Question: Our teacher gave us the pseudocode for Merge Sort as below

I want to implement it in Java. My code is below:
'''
public class MergeSorter {
/**
* @param anArray
*/
public MergeSorter(int[] anArray,int low, int high)
{
a = anArray;
p = low;
r = high;
}
public void sort()
{
if(p < r)
{
q = (p + r)/2;
MergeSorter pqSorter = new MergeSorter(a, p, q);
MergeSorter qrSorter = new MergeSorter(a, q + 1, r);
pqSorter.sort();
qrSorter.sort();
merge(p, q, r);
}
}
private void merge(int low, int mid, int high)
{
p = low;
q = mid;
r = high;
int i;
int j;
int n1 = (q - p) + 1;
int n2 = (r - q);
int[] L = new int[n1+1];
for (i = 0; i < n1; i++)
{
L[i] = a[(p + i)];
}
int[] R = new int[n2+1];
for (j = 0; j < n2; j++)
{
R[j] = a[q + j];
}
L[n1] = Integer.MAX_VALUE;
R[n2] = Integer.MAX_VALUE;
i = 0;
j = 0;
for (int k = p; k < r; k++)
{
count = count + 1;
if(L[i] <= R[j])
{
a[k] = L[i];
i = i + 1;
}
else
{
a[k] = R[j];
j = j + 1;
}
}
}
private int[] a;
private int p;
private int r;
private int q;
public int count = 0;
}
'''
But this code is not working.I want to know where is the problem. Sorry for the wrong direction picture.
Updated: Here is my other code.It now dose something but not sorted right.
This is my test code below
'''
public static void main(String[] args) throws FileNotFoundException, IOException
{
int[] a = {1,4,6,2,10,7};
MergeSorter sorter = new MergeSorter(a,0,a.length);
sorter.sort();
System.out.println(Arrays.toString(a));
}
'''
It output [1,2,4,4,2,7] as a result.
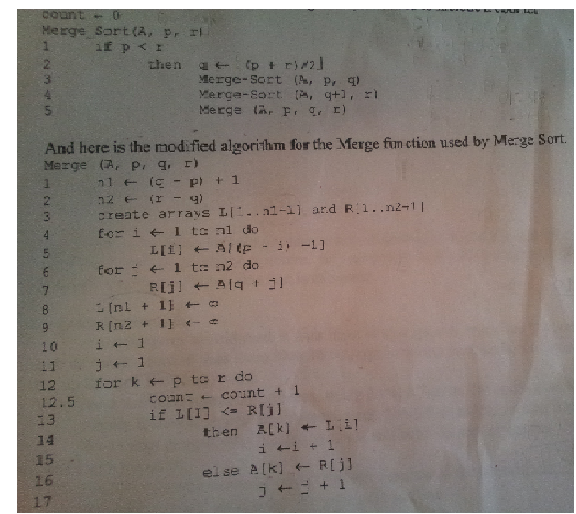
Answer: You have a couple of off-by-one errors.
'''
MergeSorter sorter = new MergeSorter(a,0,a.length);
'''
The last index of an array is 'a.length - 1'.
'''
for (j = 0; j < n2; j++)
{
R[j] = a[q + j];
}
'''
The second half to be merged runs from index 'q+1' to 'r'.
'''
for (int k = p; k < r; k++)
'''
The last index to be filled is 'r', not 'r-1', so the condition should be 'k <= r'.
Further, the setting of the instance variables
'''
p = low;
q = mid;
r = high;
'''
in 'merge()' is fishy. It doesn't hurt here because they are set to the values they already have, but in principle it's wrong.